RGB frame:
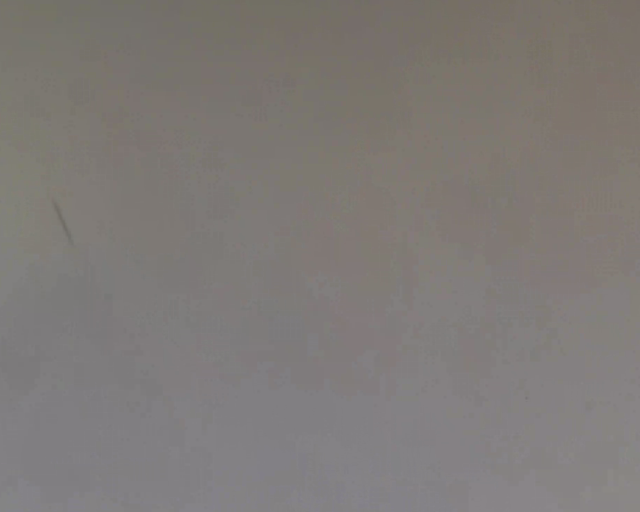
Thermal frame:
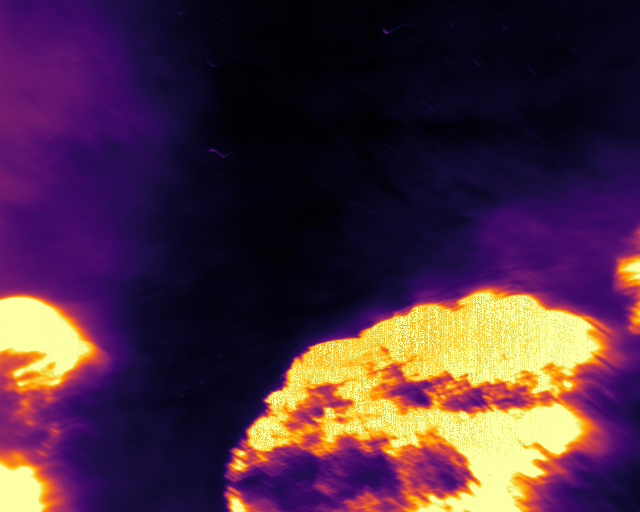
Captured: 2026-02-27 02:37:20
Pixels at or above 80 °C: 130005 (fraction of frame: 0.3967)